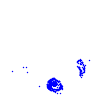
Particle: electron